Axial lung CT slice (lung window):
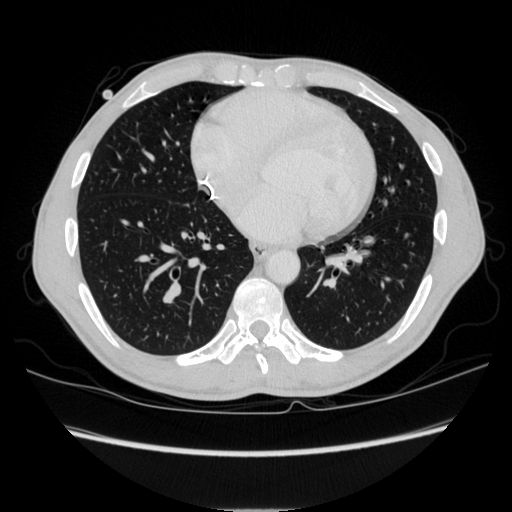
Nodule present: no